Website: bh-photo
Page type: customer-info-address
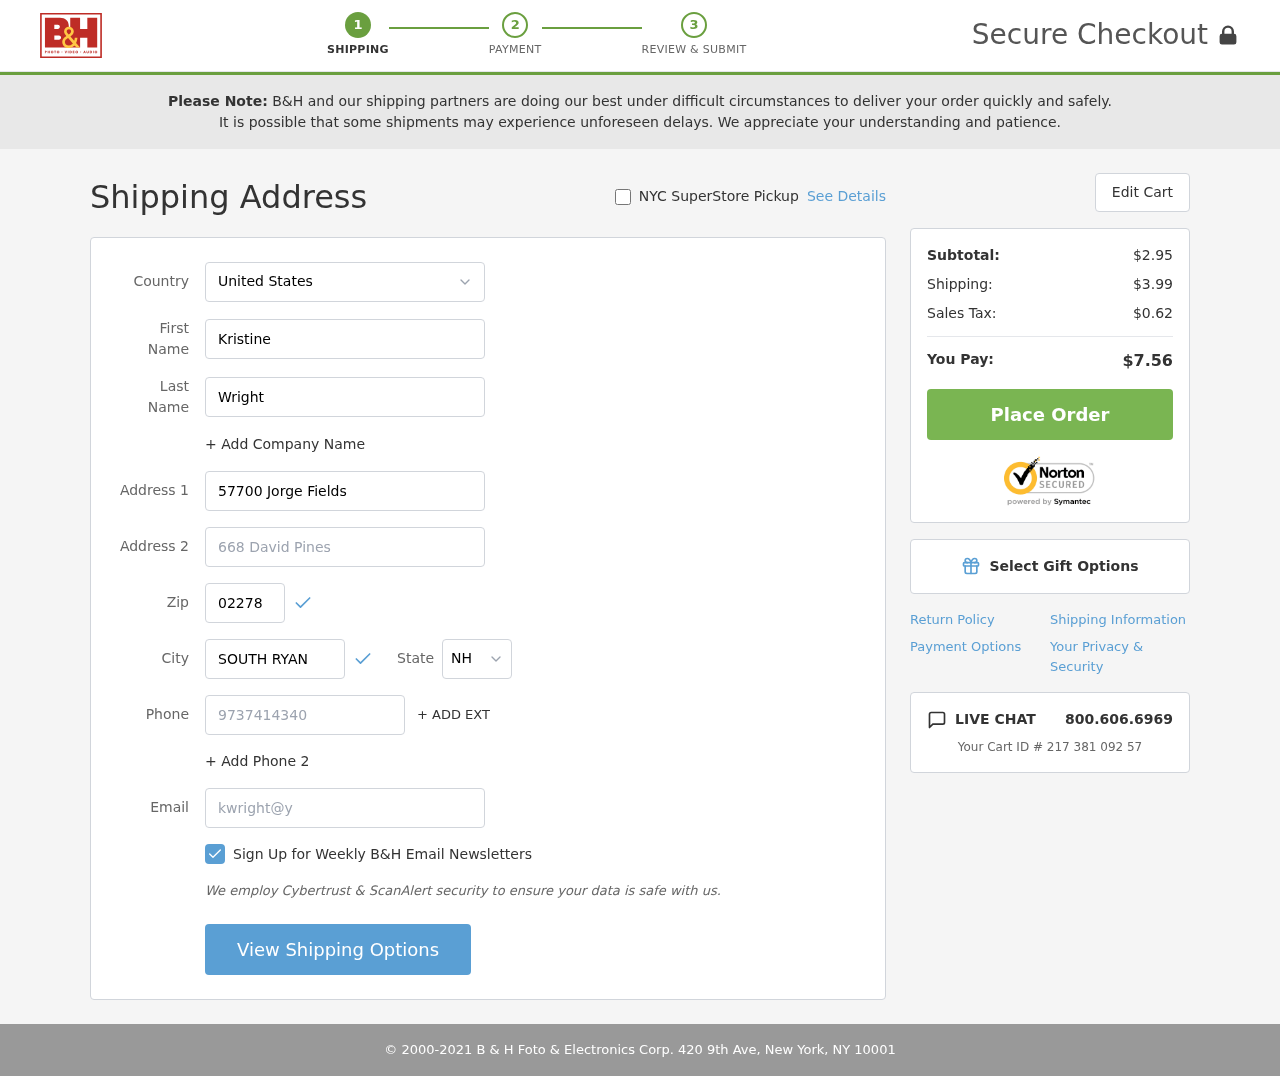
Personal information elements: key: PII_CITY
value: South Ryan
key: PII_COUNTRY
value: United States
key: PII_EMAIL
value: kwright@yahoo.com
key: PII_FIRSTNAME
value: Kristine
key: PII_LASTNAME
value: Wright
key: PII_PHONE
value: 9737414340
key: PII_POSTCODE
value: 02278
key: PII_STATE_ABBR
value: NH
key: PII_STREET
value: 57700 Jorge Fields
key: PII_STREET2
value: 668 David Pines
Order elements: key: ORDER_SUBTOTAL
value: $2.95
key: ORDER_SHIPPING_COST
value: $3.99
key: ORDER_TAX
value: $0.62
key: ORDER_TOTAL
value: $7.56
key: ORDER_ID
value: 217 381 092 57